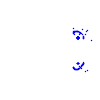
Particle: proton